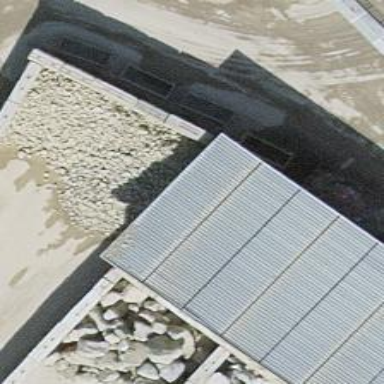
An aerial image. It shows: Retaining wall.